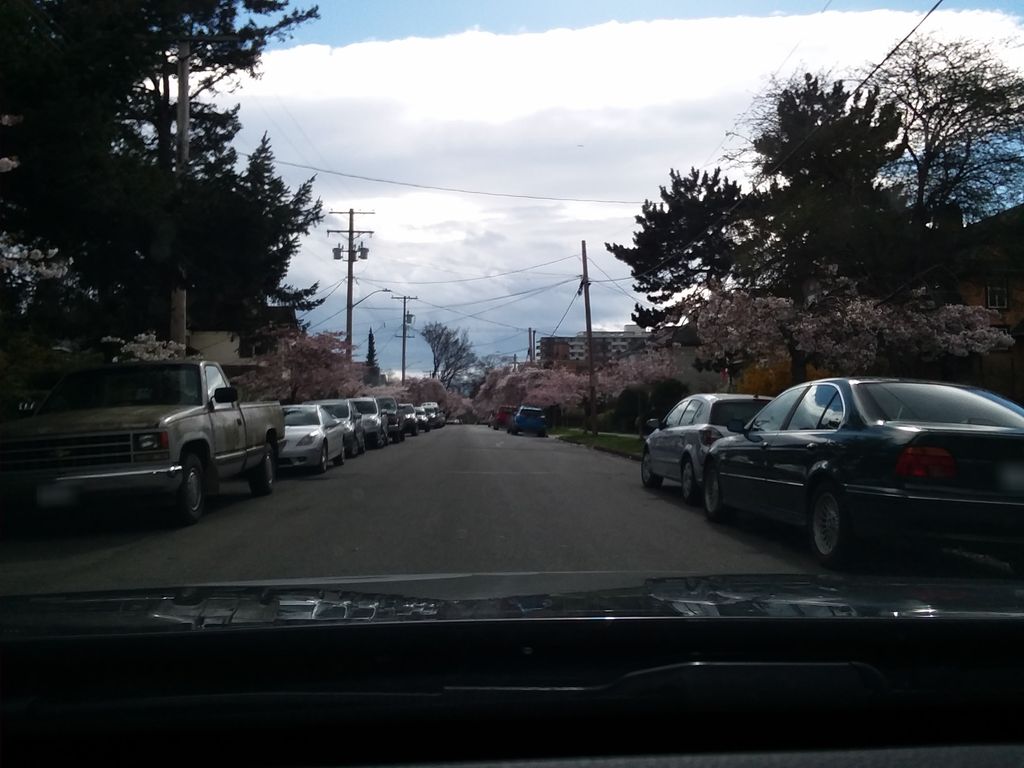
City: victoria